Brain MRI, modality: ceT1
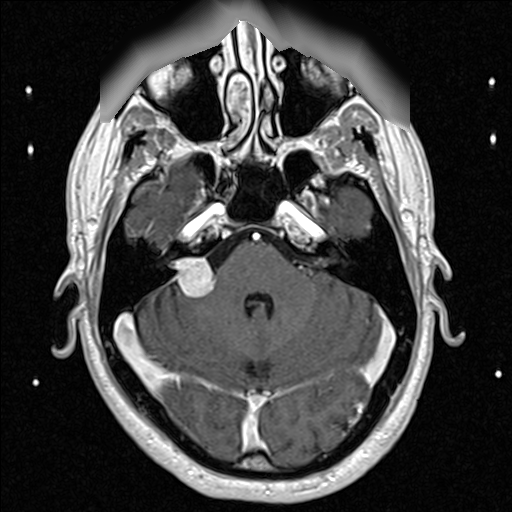